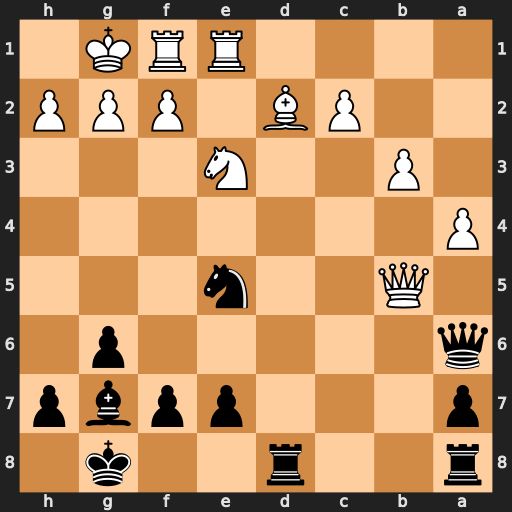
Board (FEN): r2r2k1/p3ppbp/q5p1/1Q2n3/P7/1P2N3/2PB1PPP/4RRK1
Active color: b
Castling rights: -
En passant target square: -
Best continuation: Qxb5 axb5 Rxd2